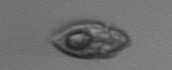
Label: Katodinium_or_Torodinium